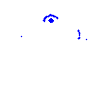
Particle: pion